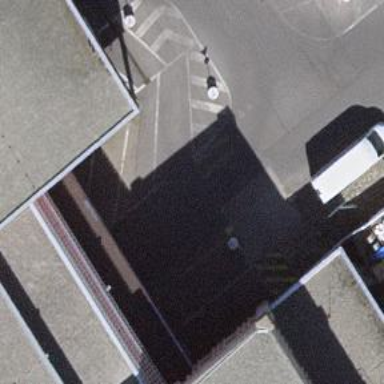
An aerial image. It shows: Parking aisle under tunnel.